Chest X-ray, PA view. Patient: 58 years old, sex M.
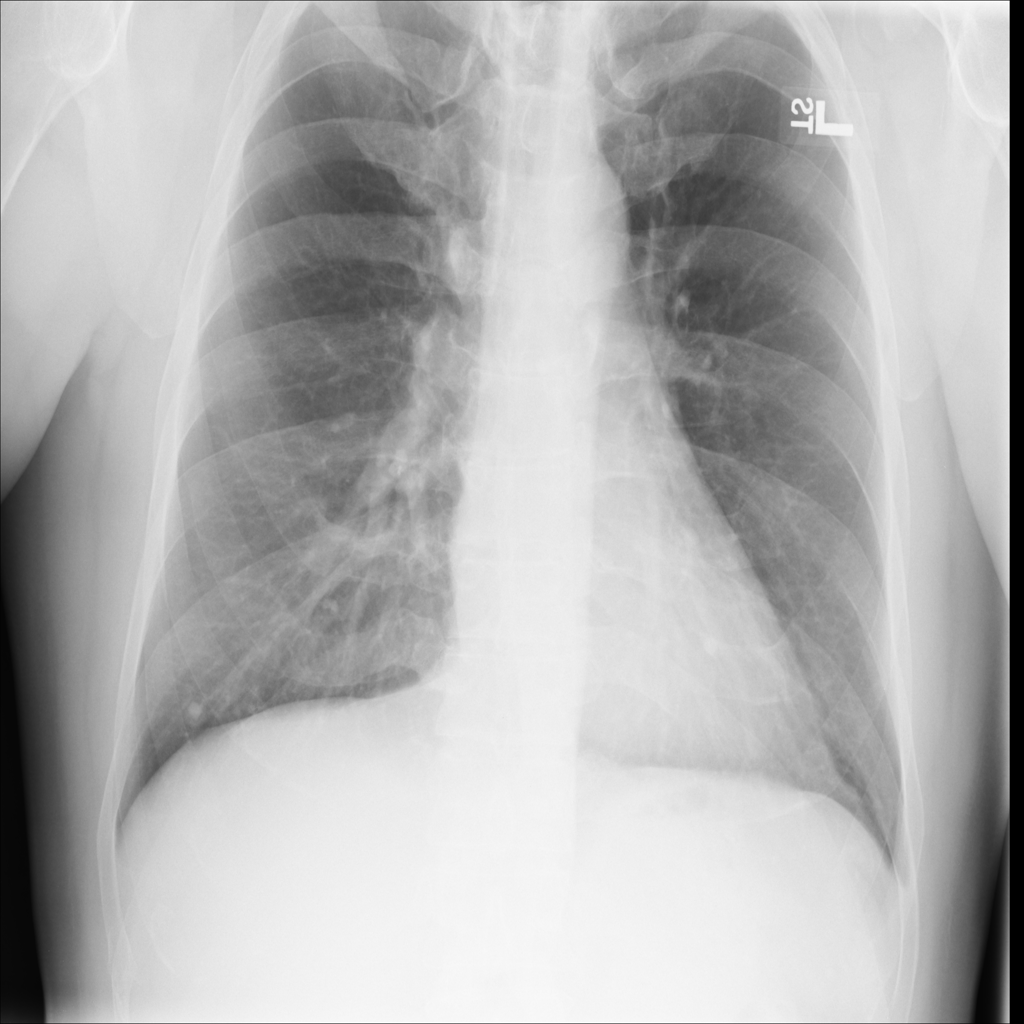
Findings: Cardiomegaly